Field crop: tomato
Growth stage: 1
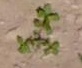
Species: portulaca